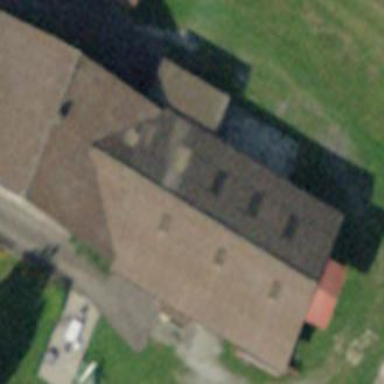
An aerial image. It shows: Farm building.